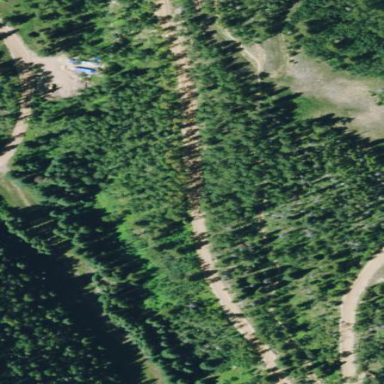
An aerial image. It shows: Woodland with needle-leaved trees.